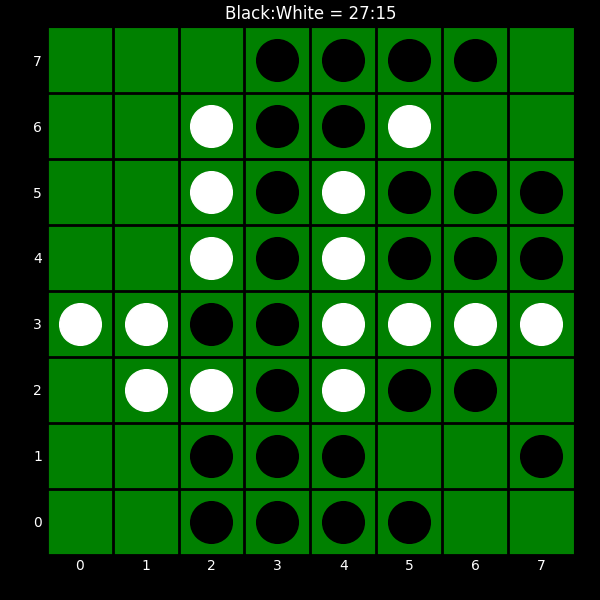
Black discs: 27
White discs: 15